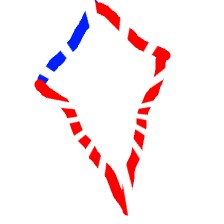
Shape: kite